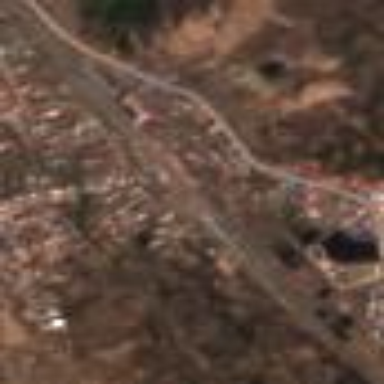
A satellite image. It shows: Railway area.